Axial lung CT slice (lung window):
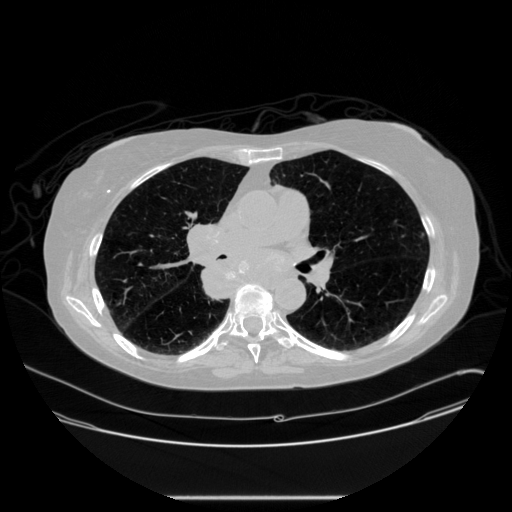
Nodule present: no